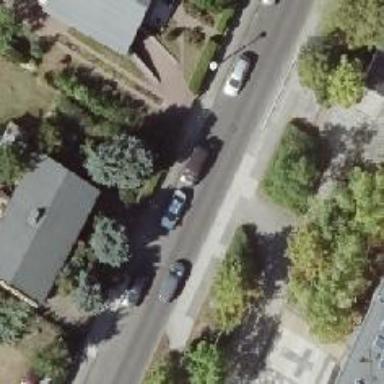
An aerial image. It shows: Concrete footway.